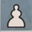
Piece: wP